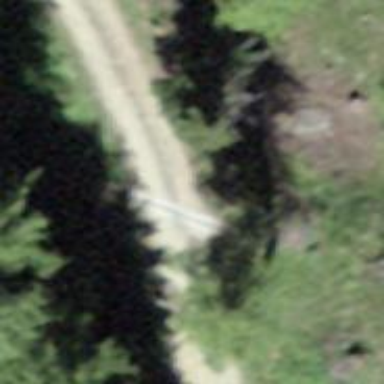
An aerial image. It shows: Track with grade 2 tracktype.